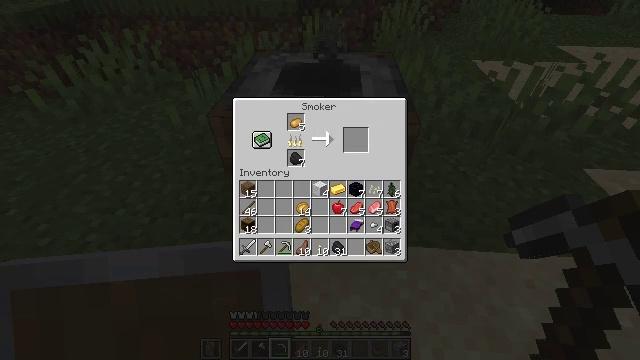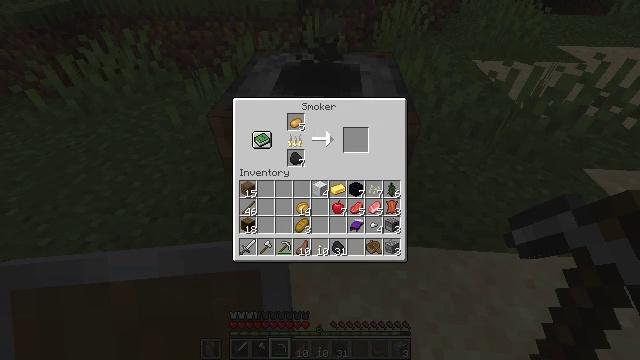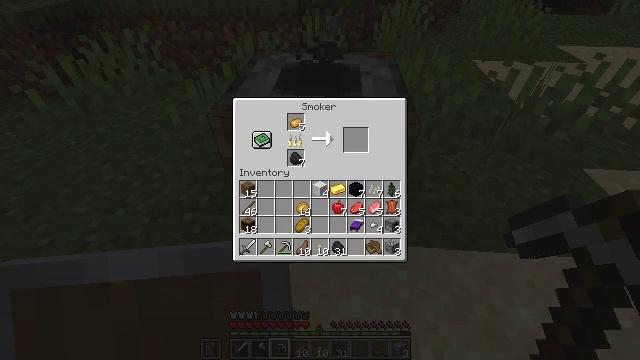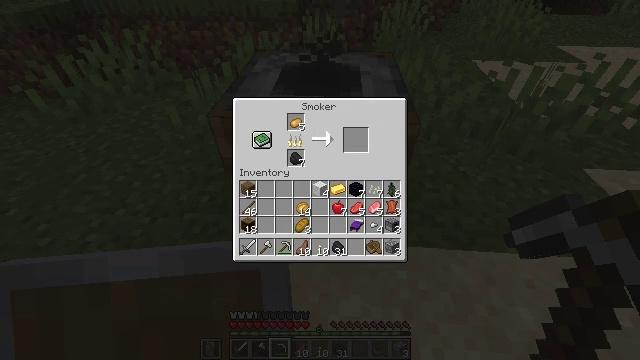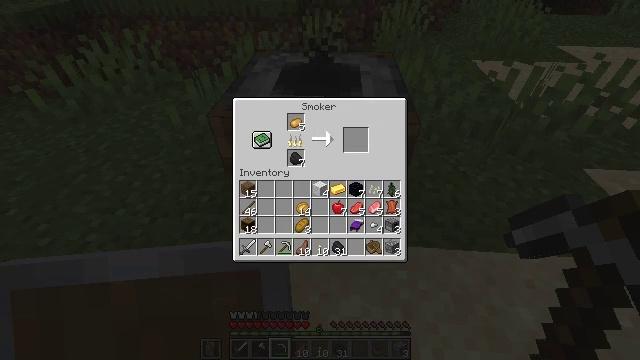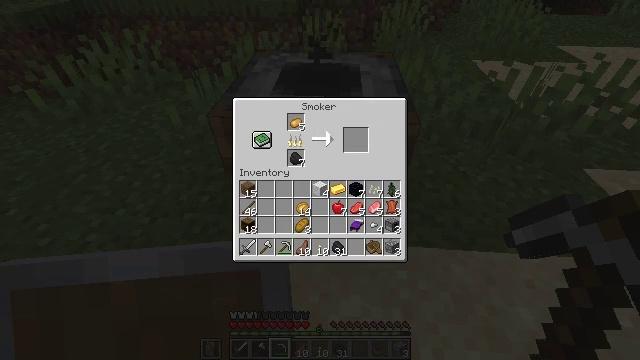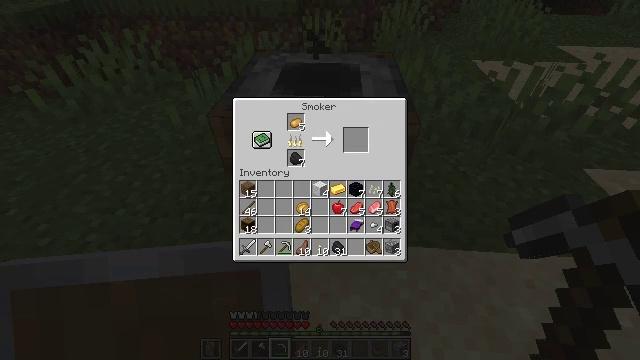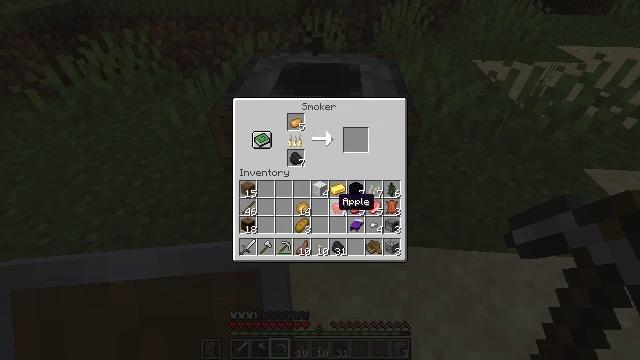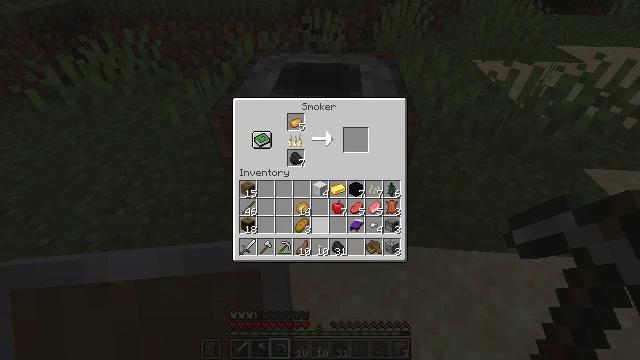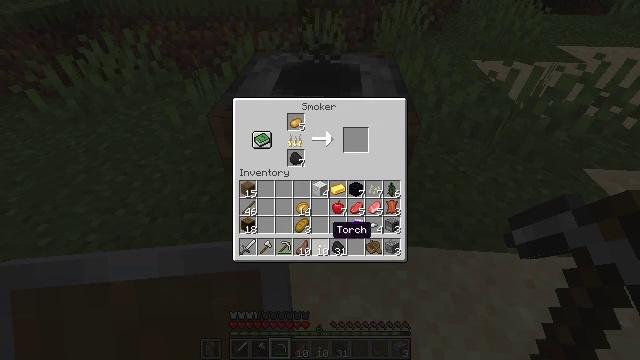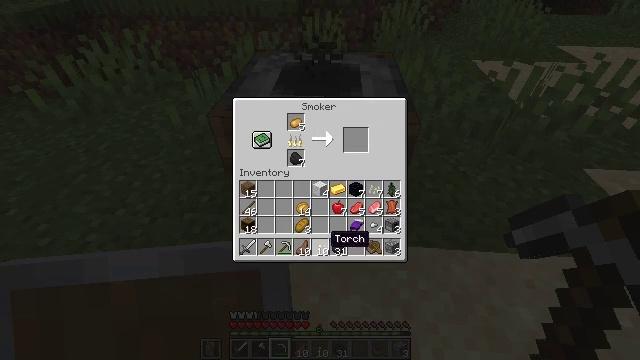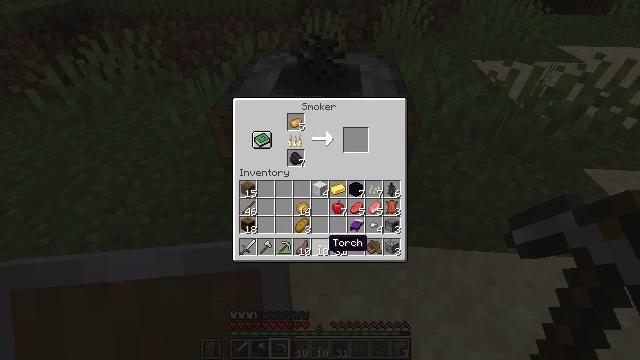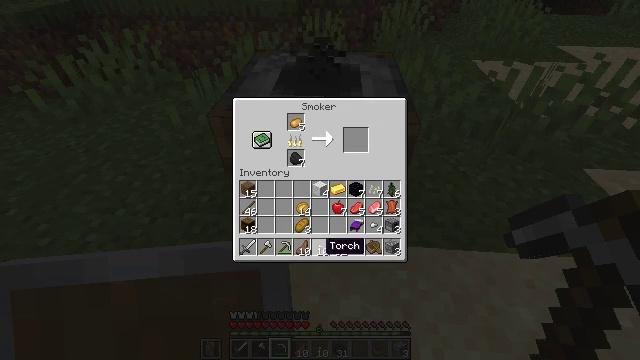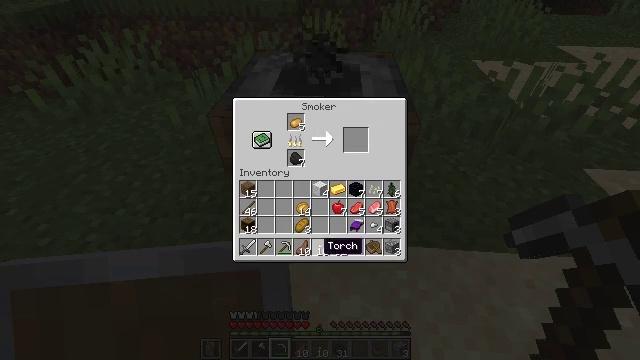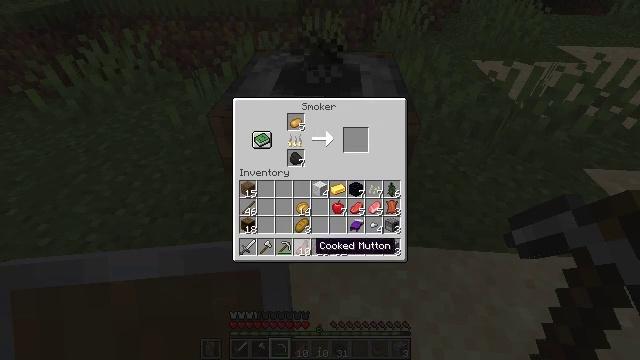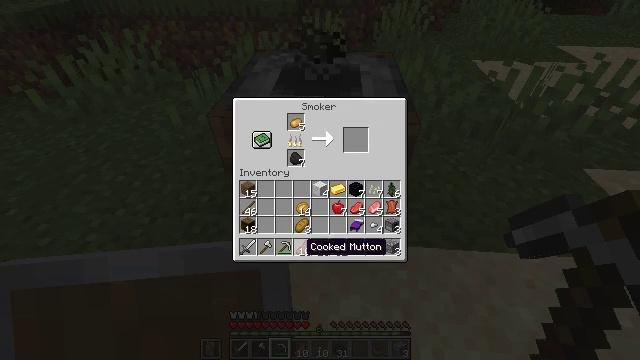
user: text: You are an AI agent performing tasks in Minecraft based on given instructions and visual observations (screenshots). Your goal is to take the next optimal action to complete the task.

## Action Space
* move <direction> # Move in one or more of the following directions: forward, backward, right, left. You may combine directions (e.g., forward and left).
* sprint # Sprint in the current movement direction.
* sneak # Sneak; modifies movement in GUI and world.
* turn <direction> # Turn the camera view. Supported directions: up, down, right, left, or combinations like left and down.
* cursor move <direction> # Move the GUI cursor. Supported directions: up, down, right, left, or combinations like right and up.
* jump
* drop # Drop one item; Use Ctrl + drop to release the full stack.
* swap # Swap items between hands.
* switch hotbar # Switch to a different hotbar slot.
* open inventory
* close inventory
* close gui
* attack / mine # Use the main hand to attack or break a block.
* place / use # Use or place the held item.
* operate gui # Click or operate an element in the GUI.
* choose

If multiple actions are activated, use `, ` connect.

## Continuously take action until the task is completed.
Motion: motion action
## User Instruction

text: Make a baked potato using a furnace.
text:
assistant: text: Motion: cursor move right and up
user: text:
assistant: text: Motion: cursor move up
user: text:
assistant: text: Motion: no_op
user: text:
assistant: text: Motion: no_op
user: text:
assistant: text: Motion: cursor move left
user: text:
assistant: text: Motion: cursor move left and down
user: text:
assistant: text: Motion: cursor move left and down
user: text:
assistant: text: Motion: cursor move down
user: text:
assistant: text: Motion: cursor move down
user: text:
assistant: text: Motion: cursor move down
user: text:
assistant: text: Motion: no_op
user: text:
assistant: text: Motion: no_op
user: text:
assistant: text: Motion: no_op
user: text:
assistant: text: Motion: cursor move left
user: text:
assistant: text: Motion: cursor move left
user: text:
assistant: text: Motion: no_op
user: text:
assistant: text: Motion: cursor move up
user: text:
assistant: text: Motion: cursor move right and up
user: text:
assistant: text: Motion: cursor move right and up
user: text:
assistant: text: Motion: cursor move up
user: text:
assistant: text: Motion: cursor move up
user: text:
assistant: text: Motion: no_op
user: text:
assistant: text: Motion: no_op
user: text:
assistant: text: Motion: cursor move left and down
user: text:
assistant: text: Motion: cursor move left and down
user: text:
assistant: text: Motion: no_op
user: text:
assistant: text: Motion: no_op
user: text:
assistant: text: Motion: no_op
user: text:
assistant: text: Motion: operate gui
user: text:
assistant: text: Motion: operate gui